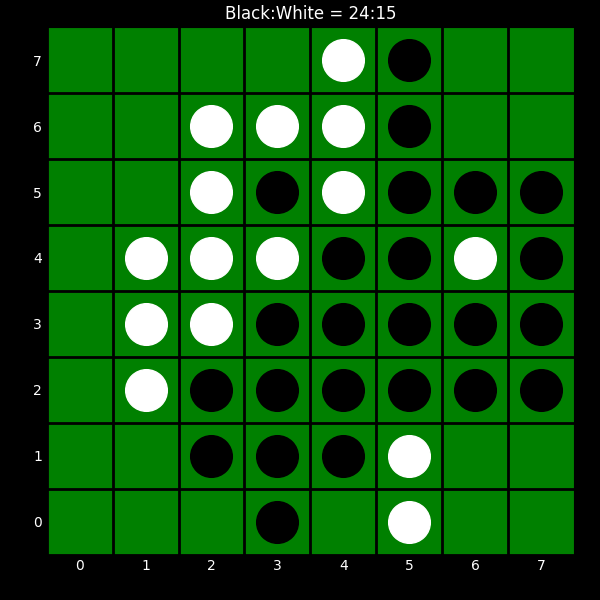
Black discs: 24
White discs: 15